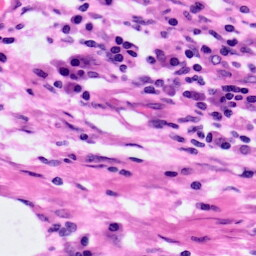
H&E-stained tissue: Pancreatic